Question: I'm converting an iPad app project to a Universal app project but the option to add the icon for the iPhone does not appear. Does anyone know how can I add the icon for the iPhone in the AppIcon section?
I'd really appreciate your help.

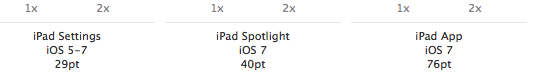
Answer: Select any app icon and then open the attributes inspector. There you will find checkmarks for other sizes of icons to be enabled.